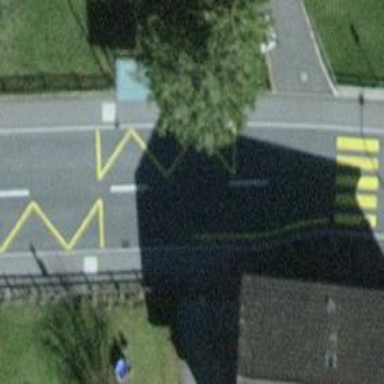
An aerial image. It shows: Public transport stop position.